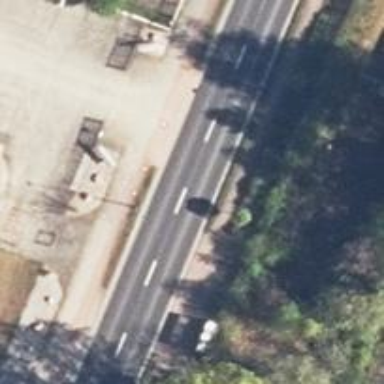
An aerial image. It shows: Tertiary road with asphalt surface and cycle track.